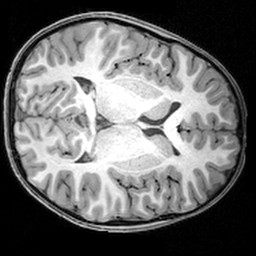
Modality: T1w
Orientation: axial
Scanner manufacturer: siemens
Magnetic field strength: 3 T
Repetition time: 1.9 s
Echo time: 0.00397 s